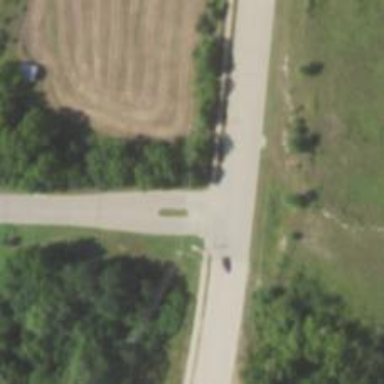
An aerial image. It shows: Uncontrolled road crossing.